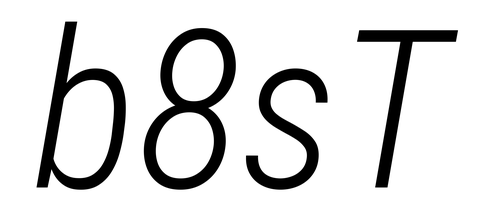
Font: Roboto-Italic_Condensed_Light_Italic